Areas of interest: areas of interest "Museum"
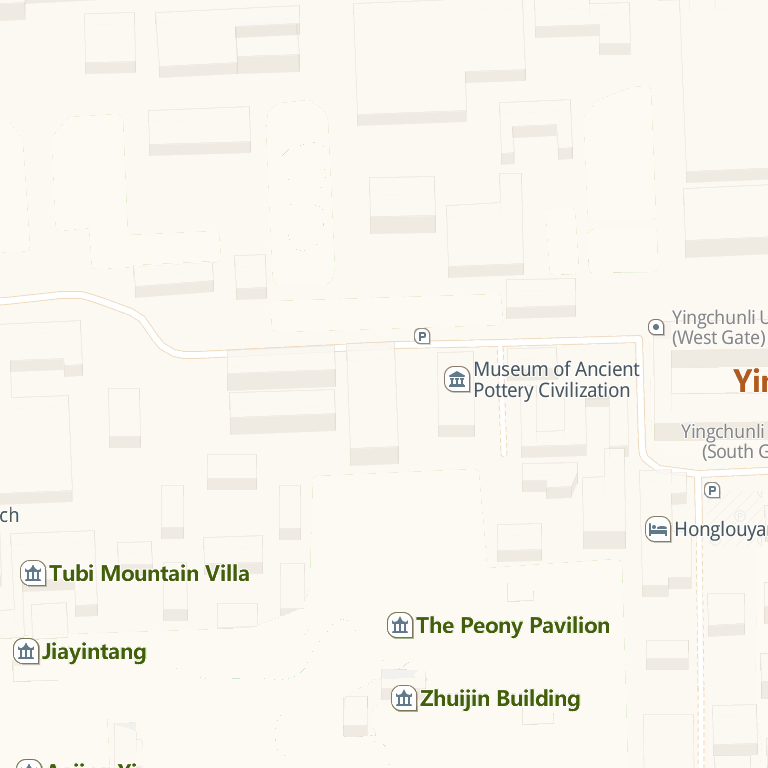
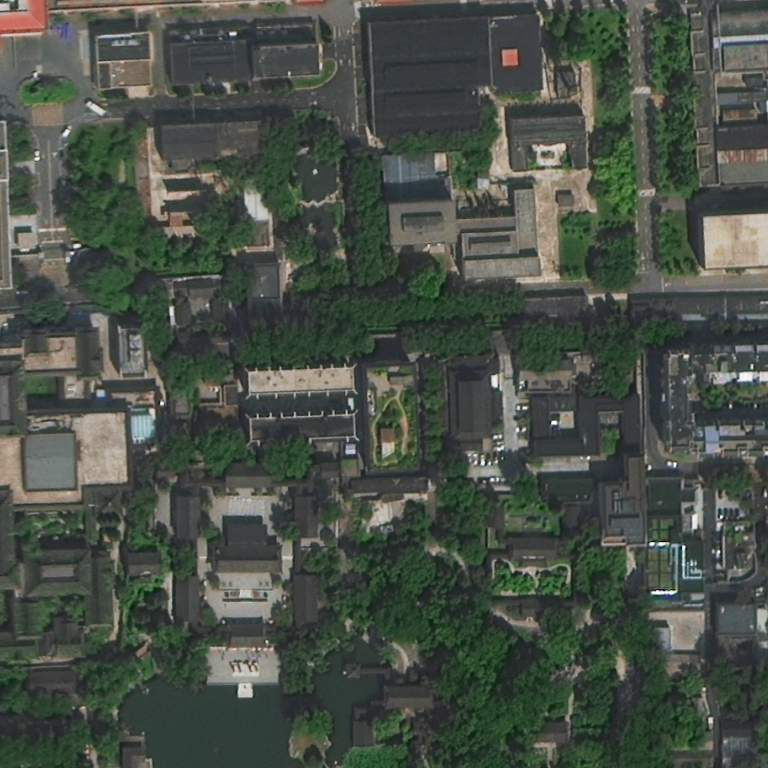